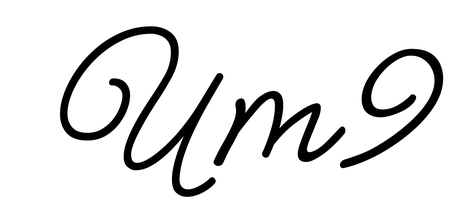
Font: MeowScript-Regular